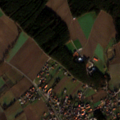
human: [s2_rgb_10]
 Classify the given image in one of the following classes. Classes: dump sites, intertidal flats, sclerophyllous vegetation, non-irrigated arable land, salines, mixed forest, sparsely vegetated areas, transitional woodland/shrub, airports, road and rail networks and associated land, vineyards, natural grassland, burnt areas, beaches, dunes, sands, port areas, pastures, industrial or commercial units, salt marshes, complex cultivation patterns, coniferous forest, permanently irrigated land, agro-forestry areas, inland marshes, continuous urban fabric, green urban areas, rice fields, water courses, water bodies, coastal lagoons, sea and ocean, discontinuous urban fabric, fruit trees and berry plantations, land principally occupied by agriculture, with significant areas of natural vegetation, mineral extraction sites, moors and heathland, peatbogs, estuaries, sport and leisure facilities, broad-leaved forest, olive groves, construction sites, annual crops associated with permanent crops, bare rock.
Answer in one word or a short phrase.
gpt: discontinuous urban fabric, non-irrigated arable land, mixed forest